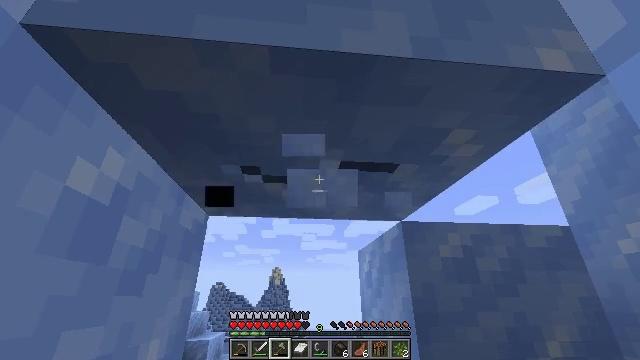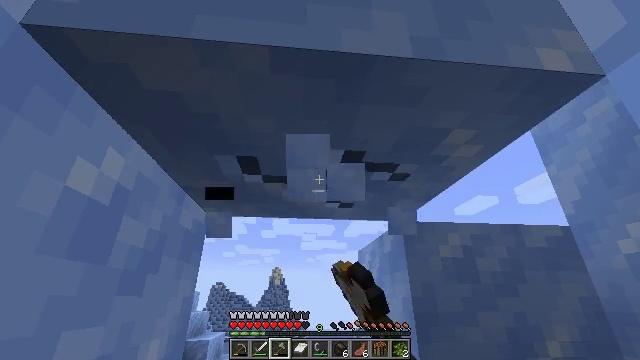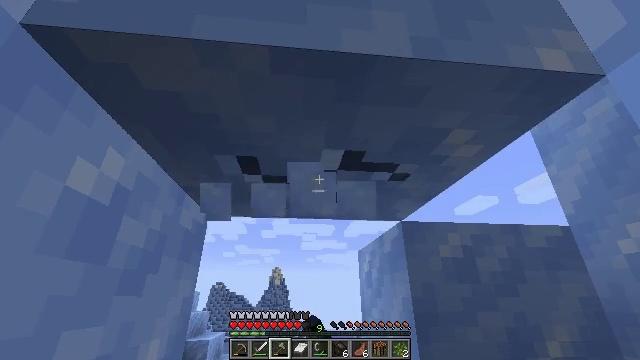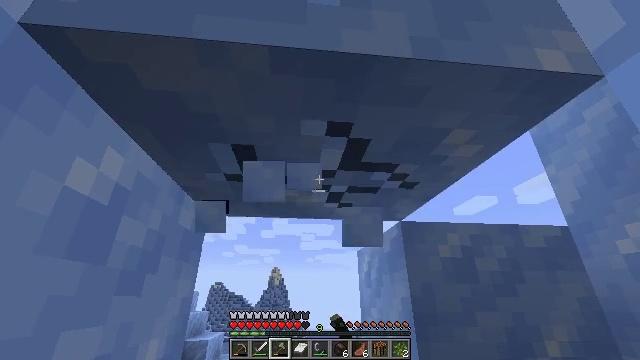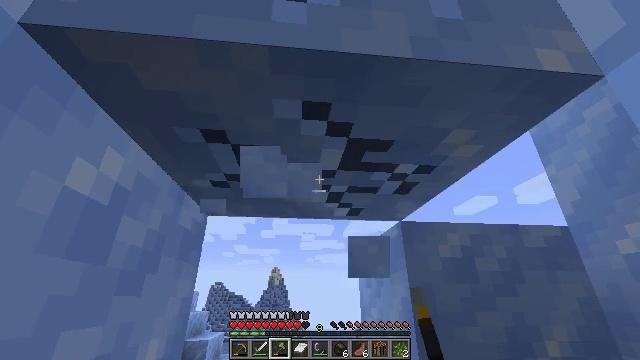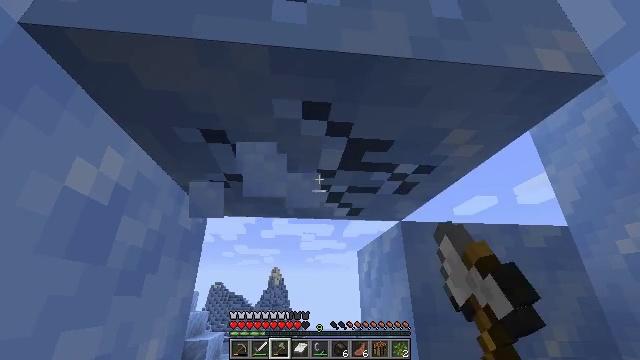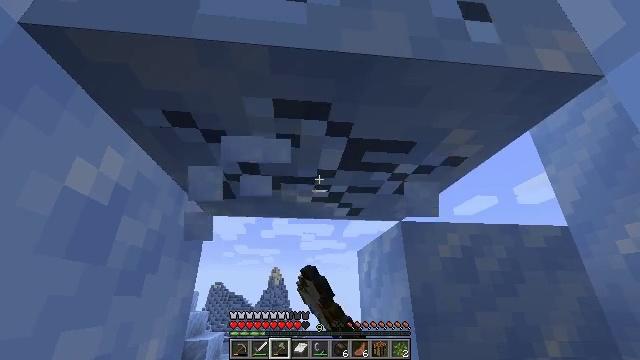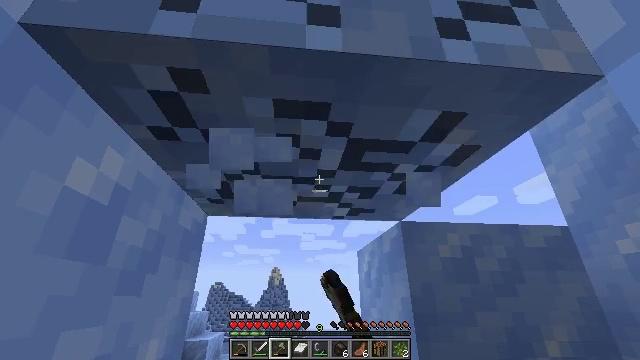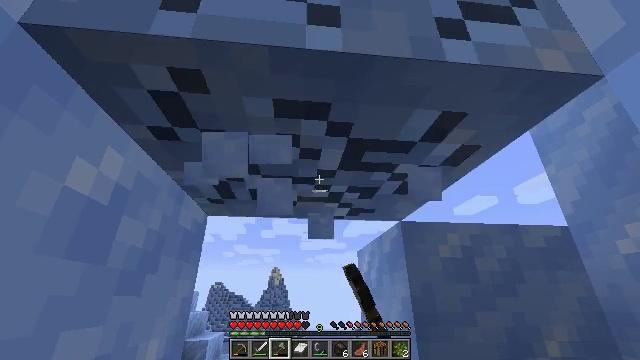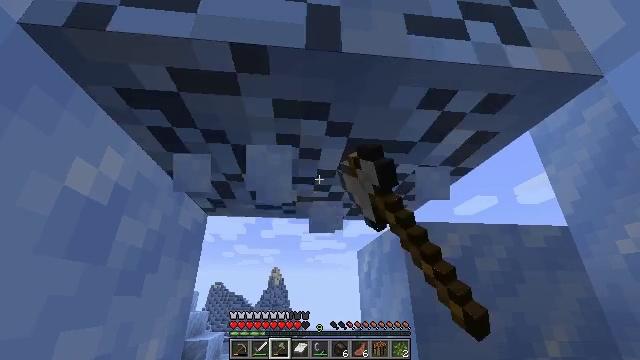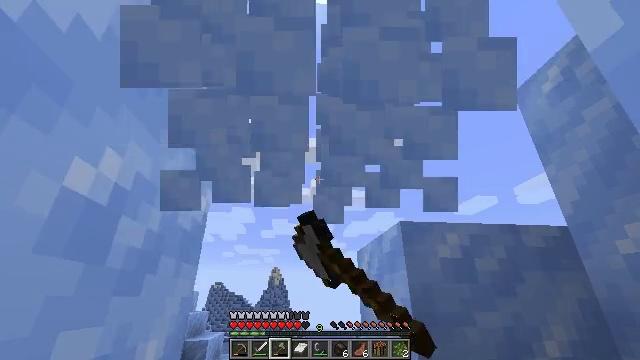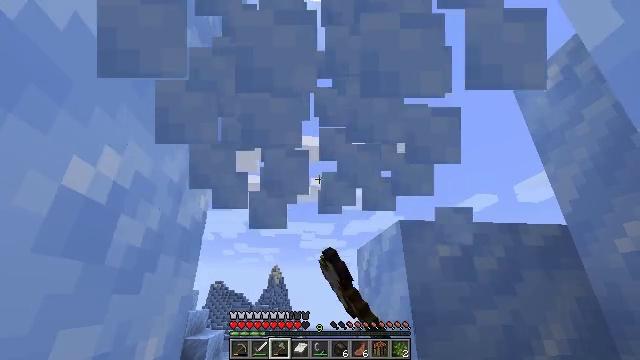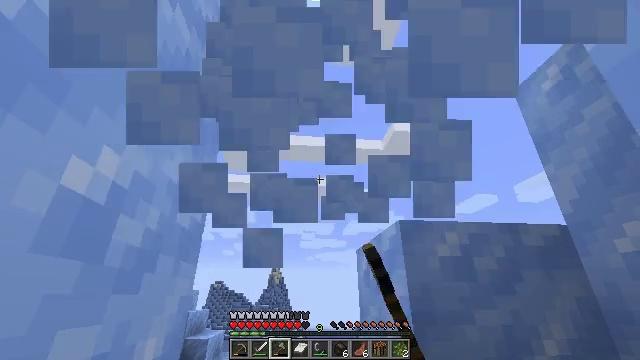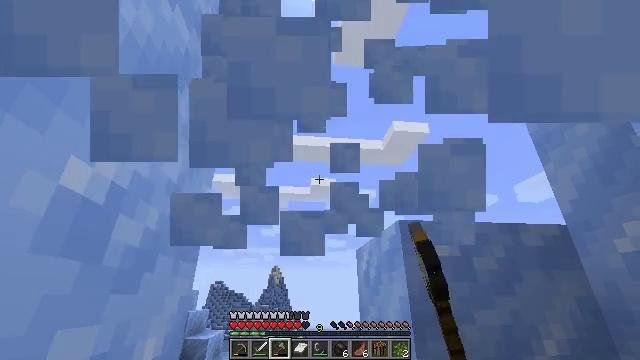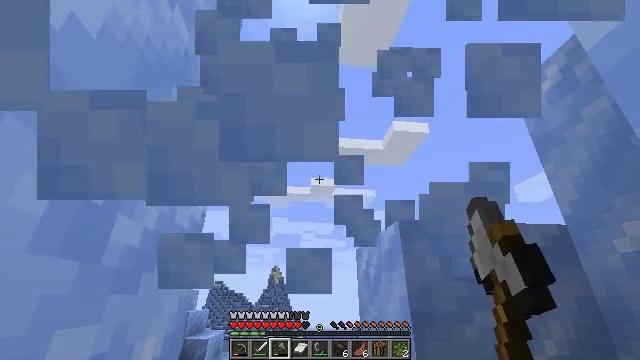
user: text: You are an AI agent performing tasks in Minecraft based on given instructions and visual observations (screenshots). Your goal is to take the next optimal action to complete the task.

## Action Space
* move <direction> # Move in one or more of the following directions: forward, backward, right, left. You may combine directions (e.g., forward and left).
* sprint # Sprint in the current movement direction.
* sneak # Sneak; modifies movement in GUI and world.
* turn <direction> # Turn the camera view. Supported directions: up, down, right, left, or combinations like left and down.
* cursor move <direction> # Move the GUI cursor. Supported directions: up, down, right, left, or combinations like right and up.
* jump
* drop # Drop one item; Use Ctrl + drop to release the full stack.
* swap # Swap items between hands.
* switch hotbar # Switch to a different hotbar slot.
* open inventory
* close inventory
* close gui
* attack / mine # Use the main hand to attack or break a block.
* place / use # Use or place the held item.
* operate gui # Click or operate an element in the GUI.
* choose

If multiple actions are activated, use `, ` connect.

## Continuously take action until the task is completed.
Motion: motion action
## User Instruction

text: Collect packed ice using a pickaxe.
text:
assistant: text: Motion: attack / mine
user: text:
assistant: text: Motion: attack / mine
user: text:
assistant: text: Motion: attack / mine
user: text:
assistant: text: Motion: attack / mine
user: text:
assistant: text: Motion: attack / mine
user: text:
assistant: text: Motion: attack / mine
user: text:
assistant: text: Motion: attack / mine
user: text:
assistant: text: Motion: attack / mine
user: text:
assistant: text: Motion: move forward, attack / mine
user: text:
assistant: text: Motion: move forward, attack / mine
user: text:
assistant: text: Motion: move forward, attack / mine
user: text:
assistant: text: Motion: move forward, attack / mine
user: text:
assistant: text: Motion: move forward, attack / mine
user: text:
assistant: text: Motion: move forward, attack / mine
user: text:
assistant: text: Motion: attack / mine